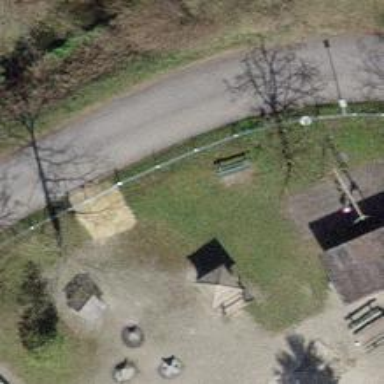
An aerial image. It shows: Bench.